Field crop: tomato
Growth stage: 2
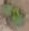
Species: solanum